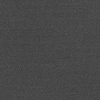
Atmospheric dust classification: dusty